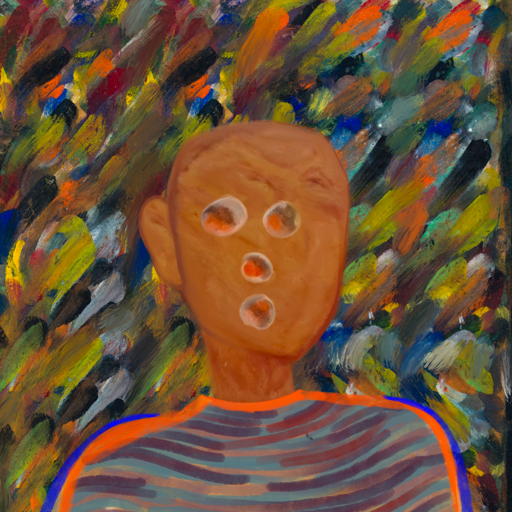
Background: An_Impression, Head And Neck Front: Pious_Lady, Face Front: Rupkatha, Bust: Experience, Hair Front: Blank, Head Accessory: Blank, Second Necklace: Blank, Necklace: Blank, Baby: Blank